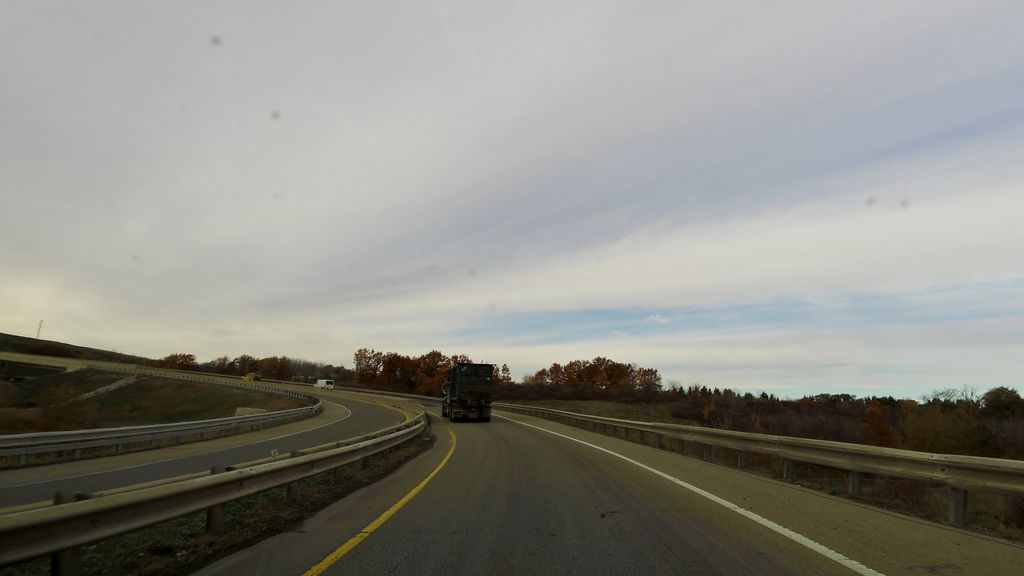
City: hamilton